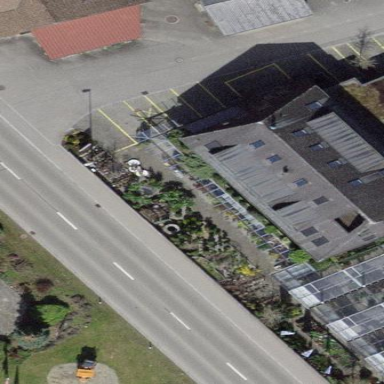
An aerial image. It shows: Garden centre housed in building.